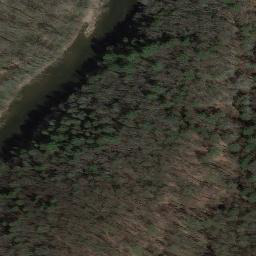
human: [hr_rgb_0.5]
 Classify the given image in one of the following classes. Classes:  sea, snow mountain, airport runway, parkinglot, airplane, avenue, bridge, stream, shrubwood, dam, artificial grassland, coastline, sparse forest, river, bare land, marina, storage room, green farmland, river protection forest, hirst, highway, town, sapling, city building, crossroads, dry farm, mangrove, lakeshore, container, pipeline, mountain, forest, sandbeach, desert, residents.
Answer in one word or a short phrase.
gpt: river